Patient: sex M, age 53
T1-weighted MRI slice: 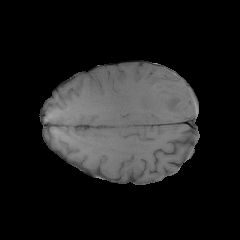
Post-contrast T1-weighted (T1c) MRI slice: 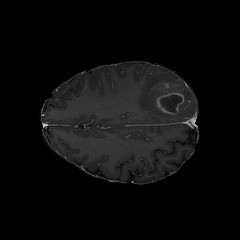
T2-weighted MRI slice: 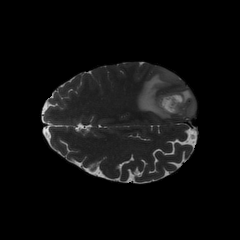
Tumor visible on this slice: yes
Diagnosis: Glioblastoma, IDH-wildtype
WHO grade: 4